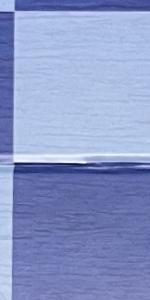
Label: Empty